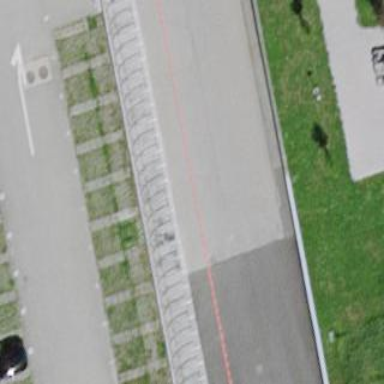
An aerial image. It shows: Bicycle parking with wide stands available.